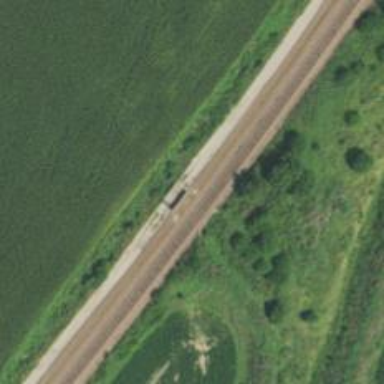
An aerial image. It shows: Bridge over railway line.